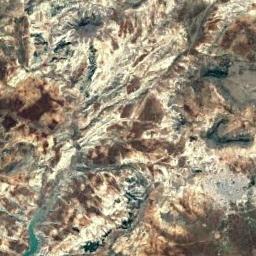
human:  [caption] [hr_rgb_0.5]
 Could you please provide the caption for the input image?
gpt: There are many stones on the mountain .

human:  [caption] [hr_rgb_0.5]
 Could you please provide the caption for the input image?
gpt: You can see the veins of the mountain clearly .

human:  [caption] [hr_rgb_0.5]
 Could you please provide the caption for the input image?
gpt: The mountain is consist of the bare land .

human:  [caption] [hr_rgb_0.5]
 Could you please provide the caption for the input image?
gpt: The mountain has a rugged surface and a lake is in the mountain .

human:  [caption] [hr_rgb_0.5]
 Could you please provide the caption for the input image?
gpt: There are many white rocks and brown earth on the mountain .